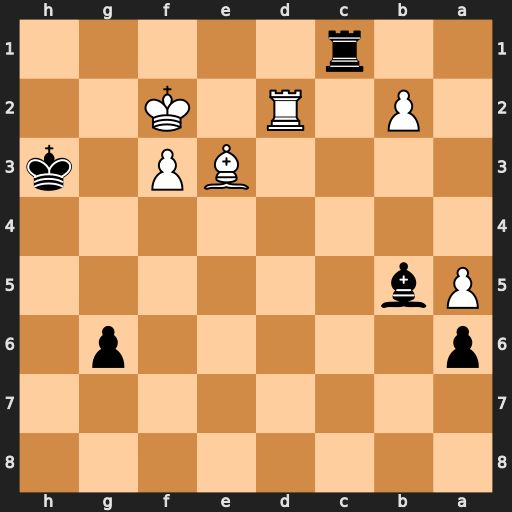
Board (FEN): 8/8/p5p1/Pb6/8/4BP1k/1P1R1K2/2r5
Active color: b
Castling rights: -
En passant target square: -
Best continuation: Rf1#